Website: ulta-beauty
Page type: customer-info-address
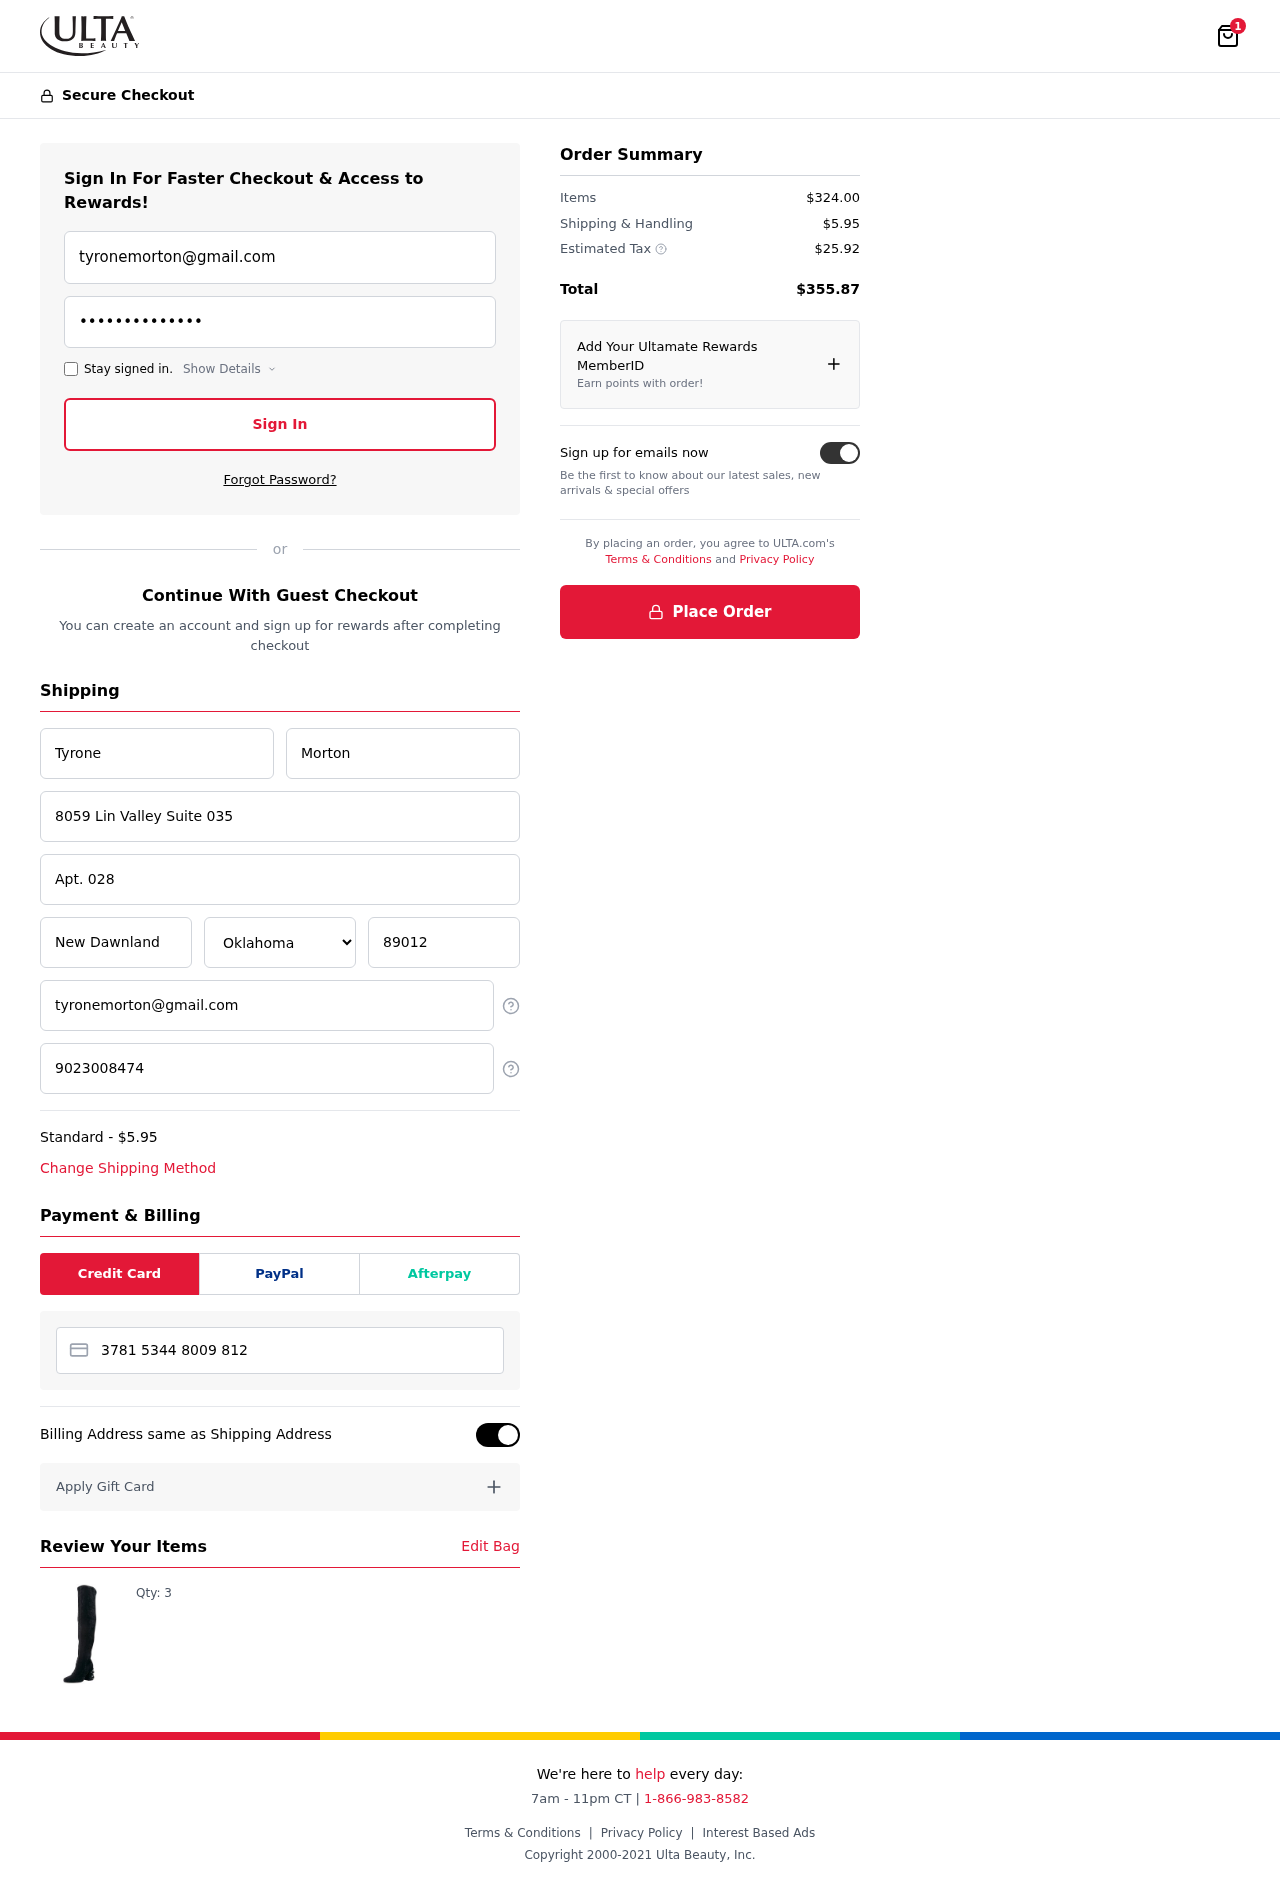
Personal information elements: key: PII_CARD_NUMBER
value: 3781 5344 8009 812
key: PII_CITY
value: New Dawnland
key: PII_EMAIL
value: tyronemorton@gmail.com
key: PII_FIRSTNAME
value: Tyrone
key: PII_LASTNAME
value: Morton
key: PII_PHONE
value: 9023008474
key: PII_POSTCODE
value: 89012
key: PII_STATE
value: Oklahoma
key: PII_STREET
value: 8059 Lin Valley Suite 035
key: PII_STREET2
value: Apt. 028
Product elements: key: PRODUCT1_QUANTITY
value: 3
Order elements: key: ORDER_NUM_ITEMS
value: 1
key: ORDER_SHIPPING_COST
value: $5.95
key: ORDER_ITEMS_TOTAL
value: $324.00
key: ORDER_SHIPPING_COST2
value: $5.95
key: ORDER_TAX
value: $25.92
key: ORDER_TOTAL
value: $355.87